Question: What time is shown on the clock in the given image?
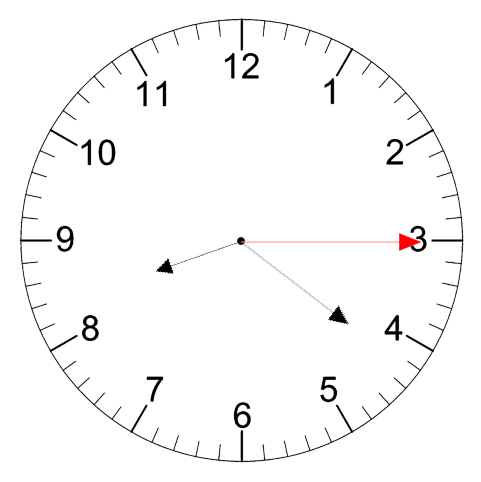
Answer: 08:21:15